Question: Im about to make a new application, and i stumbled over an very cool sidebar (button-panel) I will try to add to the application (Its the left-sidebar on Spotify). The thing im curious about, is the principble (Take a look at the picture attached).
In the top theres 3 buttons (I assume its either JList or JTable items).
In the middle we have a "YOUR MUSIC" header (JLabel maybe??)
We also have a New Playlist (JButton)
And then the Playlist list (JList or JTable?)
The interresting things i would like to know is:
Firstly, that the three JList (playlistList, appList and yourmusicList, i assume its JLists) share the same JScrollPane, and therefor the JList/JTables(Or whatever it is) have to change size (Height) depended on the amount of items it contains. (For Instance: The playlist list change Height dependen on if have 3 or 17 playlists.)
Secondly: I managed to add Buttons, Labels, JLists in the same JPanel, but i could not figure out how to give them a shared JScrollPane (The problem occured when i tried to give two JLists same ScrollPane).
I think, that i use wrong LayoutManager for the JPanel the items should be contained in, and i use the wrong kind of Component (JList, JTable). If theres a Swing Component called JSideBar or something, it would be great!
Well, thats it! Theres no code example, since it woudlnt really benefit in any way
Regards Oliver

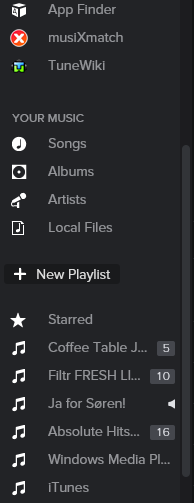
Answer: > [...] but i could not figure out how to give them a shared JScrollPane
(The problem occured when i tried to give two JLists same ScrollPane).
You can add all your components to a 'JPanel' and set this one as the 'JScrollPane' view port. Take a look to <URL> tutorial.
---
> If theres a Swing Component called JSideBar or something, it would be
great!
Not provided by default but it's extremely easy to make your own scrollable side-bar with a JPanel and using <URL>. For instance:
'''
import java.awt.BorderLayout;
import java.awt.Graphics;
import javax.swing.Box;
import javax.swing.BoxLayout;
import javax.swing.JComponent;
import javax.swing.JPanel;
import javax.swing.JScrollPane;
/**
* @author dic19
*/
public class JSideBar extends JComponent {
private final JPanel content;
public JSideBar(boolean scrollable) {
super();
content = new JPanel();
content.setLayout(new BoxLayout(content, BoxLayout.PAGE_AXIS));
this.setLayout(new BorderLayout());
if(scrollable) {
this.add(new JScrollPane(content));
} else {
this.add(content);
}
}
/**
* Adds a component to this side bar.
*
* @param comp The component.
* @param alignment One of {@code Component.LEFT_ALIGNMENT, Component.CENTER_ALIGNMENT, Component.RIGHT_ALIGNMENT}
*
* @see java.awt.Component#LEFT_ALIGNMENT
* @see java.awt.Component#CENTER_ALIGNMENT
* @see java.awt.Component#RIGHT_ALIGNMENT
*/
public void addItem(JComponent comp, float alignment) {
comp.setAlignmentX(alignment);
content.add(comp);
if(content.isShowing()) {
revalidate();
repaint();
}
}
/**
* Adds a vertical space to this side bar.
* @param height Height of vertical space.
*/
public void addVerticalSpace(int height) {
content.add(Box.createVerticalStrut(height));
}
@Override
protected void paintComponent(Graphics g) {
super.paintComponent(g);
Graphics graphics = g.create();
graphics.setColor(getBackground());
graphics.fillRect(0, 0, getWidth(), getHeight());
graphics.dispose();
}
}
'''
And here is an example of use based on your case:
'''
JLabel appFinderLabel = new JLabel("AppFinder");
JLabel musicxMatchLabel = new JLabel("musicXmatch");
JLabel tuneWikiLabel = new JLabel("TuneWiki");
JLabel yourMusicLabel = new JLabel("YOUR MUSIC");
JLabel songsLabel = new JLabel("Songs");
JLabel albumsLabel = new JLabel("Albums");
JLabel artistsLabel = new JLabel("Artists");
JLabel localFilesLabel = new JLabel("Local Files");
/*
* Set icons, background and stuff if you need to
* A good option would be use undecorated JButtons instead of JLabels
*/
JSideBar sideBar = new JSideBar(true);
sideBar.addItem(appFinderLabel, Component.LEFT_ALIGNMENT);
sideBar.addItem(musicxMatchLabel, Component.LEFT_ALIGNMENT);
sideBar.addItem(tuneWikiLabel, Component.LEFT_ALIGNMENT);
sideBar.addVerticalSpace(20);
sideBar.addItem(yourMusicLabel, Component.LEFT_ALIGNMENT);
sideBar.addItem(songsLabel, Component.LEFT_ALIGNMENT);
sideBar.addItem(albumsLabel, Component.LEFT_ALIGNMENT);
sideBar.addItem(artistsLabel, Component.LEFT_ALIGNMENT);
sideBar.addItem(localFilesLabel, Component.LEFT_ALIGNMENT);
'''
### Screenshot
Please note the scrollbar: